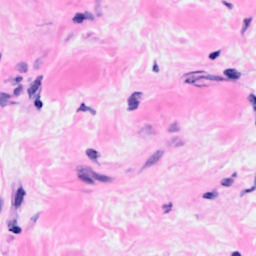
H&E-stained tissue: Breast